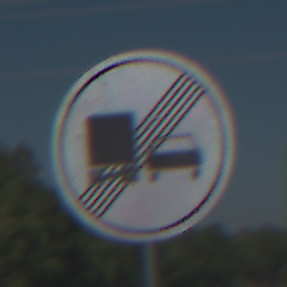
Verkehrszeichen: EndeUeberholverbotKraftfahrzeuge
Umgebung: Outdoor, Special
Tageszeit: MorningAfternoon
Wetter: Clear
Licht: Natural
Jahreszeit: NotSpecified
Kontrast: HighContrast